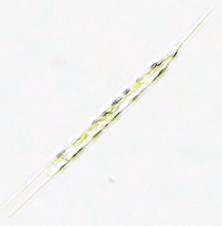
Label: Rhizosolenia